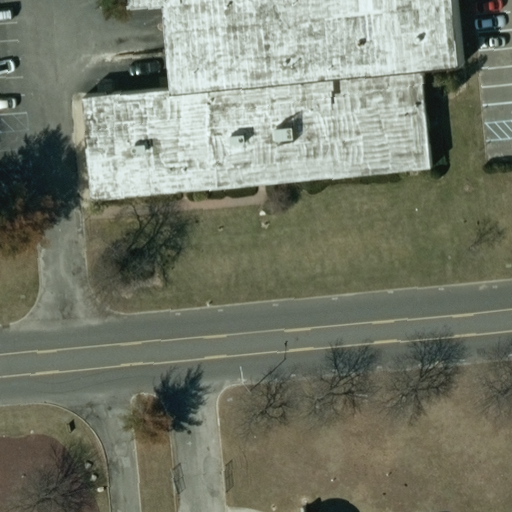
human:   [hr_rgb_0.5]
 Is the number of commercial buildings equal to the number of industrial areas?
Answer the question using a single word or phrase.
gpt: yes

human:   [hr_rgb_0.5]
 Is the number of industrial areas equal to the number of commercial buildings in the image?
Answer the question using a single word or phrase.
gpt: yes

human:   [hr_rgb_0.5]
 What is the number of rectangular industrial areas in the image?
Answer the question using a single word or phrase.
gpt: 1

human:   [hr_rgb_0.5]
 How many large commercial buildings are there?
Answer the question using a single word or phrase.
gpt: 1

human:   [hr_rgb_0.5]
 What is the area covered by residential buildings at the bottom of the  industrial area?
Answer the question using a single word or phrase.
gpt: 0m2

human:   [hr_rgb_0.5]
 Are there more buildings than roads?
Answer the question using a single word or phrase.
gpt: no

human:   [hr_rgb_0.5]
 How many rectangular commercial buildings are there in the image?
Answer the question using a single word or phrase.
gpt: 0

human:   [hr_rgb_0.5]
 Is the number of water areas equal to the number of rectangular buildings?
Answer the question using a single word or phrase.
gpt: yes

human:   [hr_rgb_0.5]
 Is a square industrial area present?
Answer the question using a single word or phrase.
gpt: no

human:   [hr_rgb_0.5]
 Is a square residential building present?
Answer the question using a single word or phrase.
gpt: no

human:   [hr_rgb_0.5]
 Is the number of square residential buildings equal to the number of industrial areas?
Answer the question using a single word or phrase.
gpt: no

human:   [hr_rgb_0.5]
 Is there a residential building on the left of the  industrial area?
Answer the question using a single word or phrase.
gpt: no

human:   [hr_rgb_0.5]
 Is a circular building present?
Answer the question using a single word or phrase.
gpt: no

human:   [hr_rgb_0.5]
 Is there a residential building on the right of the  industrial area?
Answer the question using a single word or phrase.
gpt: no

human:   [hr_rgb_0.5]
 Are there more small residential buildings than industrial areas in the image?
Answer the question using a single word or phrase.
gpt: no

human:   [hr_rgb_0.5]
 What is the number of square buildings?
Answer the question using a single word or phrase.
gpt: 0

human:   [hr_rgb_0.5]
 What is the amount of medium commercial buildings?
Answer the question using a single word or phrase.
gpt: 0

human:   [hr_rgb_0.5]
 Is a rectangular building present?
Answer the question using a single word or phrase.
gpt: no

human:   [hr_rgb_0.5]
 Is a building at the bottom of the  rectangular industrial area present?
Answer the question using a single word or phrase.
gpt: no

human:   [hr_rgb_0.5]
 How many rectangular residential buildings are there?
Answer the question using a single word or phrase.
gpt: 0

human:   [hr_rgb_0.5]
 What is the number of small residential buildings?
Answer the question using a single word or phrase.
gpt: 0

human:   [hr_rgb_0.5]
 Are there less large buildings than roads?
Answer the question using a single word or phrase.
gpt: yes

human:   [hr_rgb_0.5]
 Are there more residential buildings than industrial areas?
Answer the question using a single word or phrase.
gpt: no

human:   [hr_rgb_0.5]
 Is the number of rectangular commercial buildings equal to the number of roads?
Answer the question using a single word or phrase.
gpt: no

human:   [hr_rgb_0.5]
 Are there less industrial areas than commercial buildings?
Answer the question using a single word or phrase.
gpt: no

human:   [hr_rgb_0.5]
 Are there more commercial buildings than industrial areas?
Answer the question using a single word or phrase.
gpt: no

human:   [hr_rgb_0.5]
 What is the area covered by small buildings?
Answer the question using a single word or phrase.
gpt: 0m2

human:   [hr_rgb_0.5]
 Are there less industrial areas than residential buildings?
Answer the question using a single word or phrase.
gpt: no

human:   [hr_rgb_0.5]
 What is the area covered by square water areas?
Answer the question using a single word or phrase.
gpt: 0m2

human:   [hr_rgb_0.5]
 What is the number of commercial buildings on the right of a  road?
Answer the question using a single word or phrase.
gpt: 0

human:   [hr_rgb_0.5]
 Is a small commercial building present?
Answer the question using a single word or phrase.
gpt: no

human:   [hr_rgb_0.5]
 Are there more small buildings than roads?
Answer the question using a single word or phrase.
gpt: no

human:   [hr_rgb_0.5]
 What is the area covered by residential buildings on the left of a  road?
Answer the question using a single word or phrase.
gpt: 0m2

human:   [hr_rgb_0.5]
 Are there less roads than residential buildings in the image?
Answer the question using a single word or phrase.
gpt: no

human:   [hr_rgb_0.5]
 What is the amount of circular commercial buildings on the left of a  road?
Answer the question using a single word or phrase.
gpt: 0

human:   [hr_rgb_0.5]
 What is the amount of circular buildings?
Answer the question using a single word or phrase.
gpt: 0